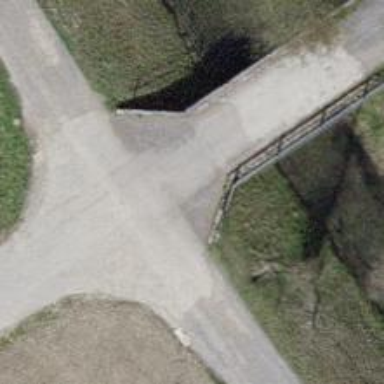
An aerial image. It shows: Well-maintained track road of grade 1.